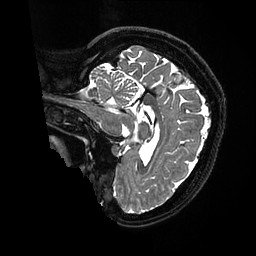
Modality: T2w
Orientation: sagittal
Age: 27
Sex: female
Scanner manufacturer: ge
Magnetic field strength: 3 T
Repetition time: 3.202 s
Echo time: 0.06589 s